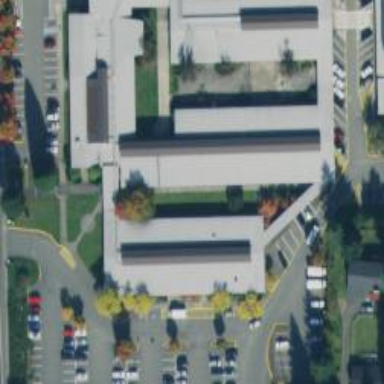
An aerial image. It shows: School.